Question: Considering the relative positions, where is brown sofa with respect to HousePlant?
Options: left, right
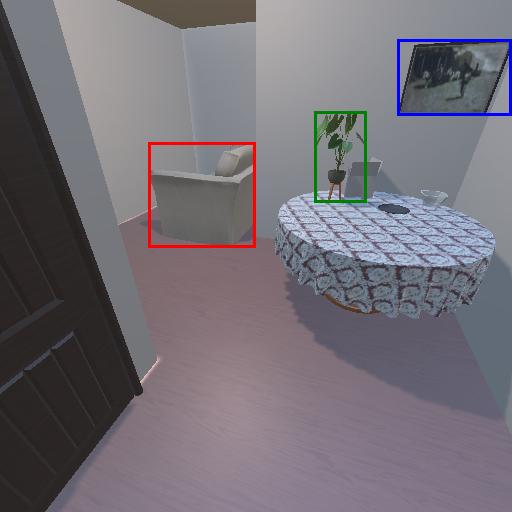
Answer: left